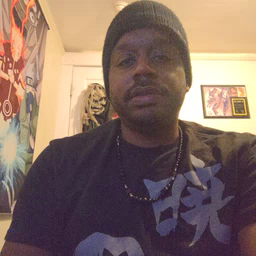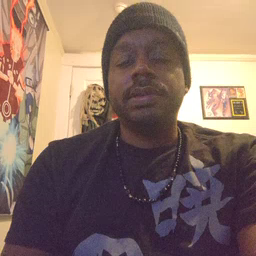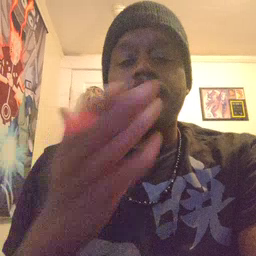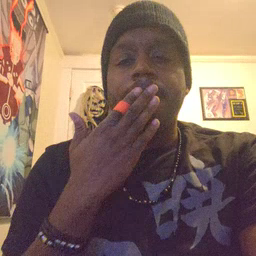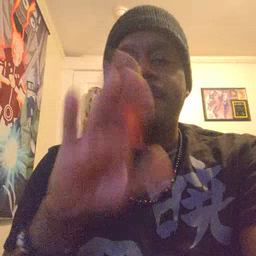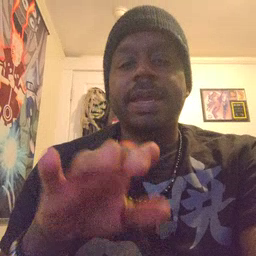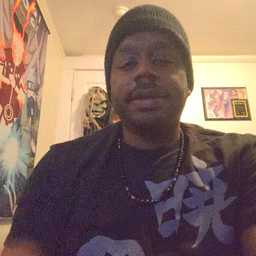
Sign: bad